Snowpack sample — Loveland Pass, Silver Plume, Colorado, USA (2/11/26, 12:00 PM MST)
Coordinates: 39.663, -105.886
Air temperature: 35 °F
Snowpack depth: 82 cm
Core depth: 20 cm
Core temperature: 17.6 °F
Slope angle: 13°, slope face: 12°
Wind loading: high
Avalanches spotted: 1
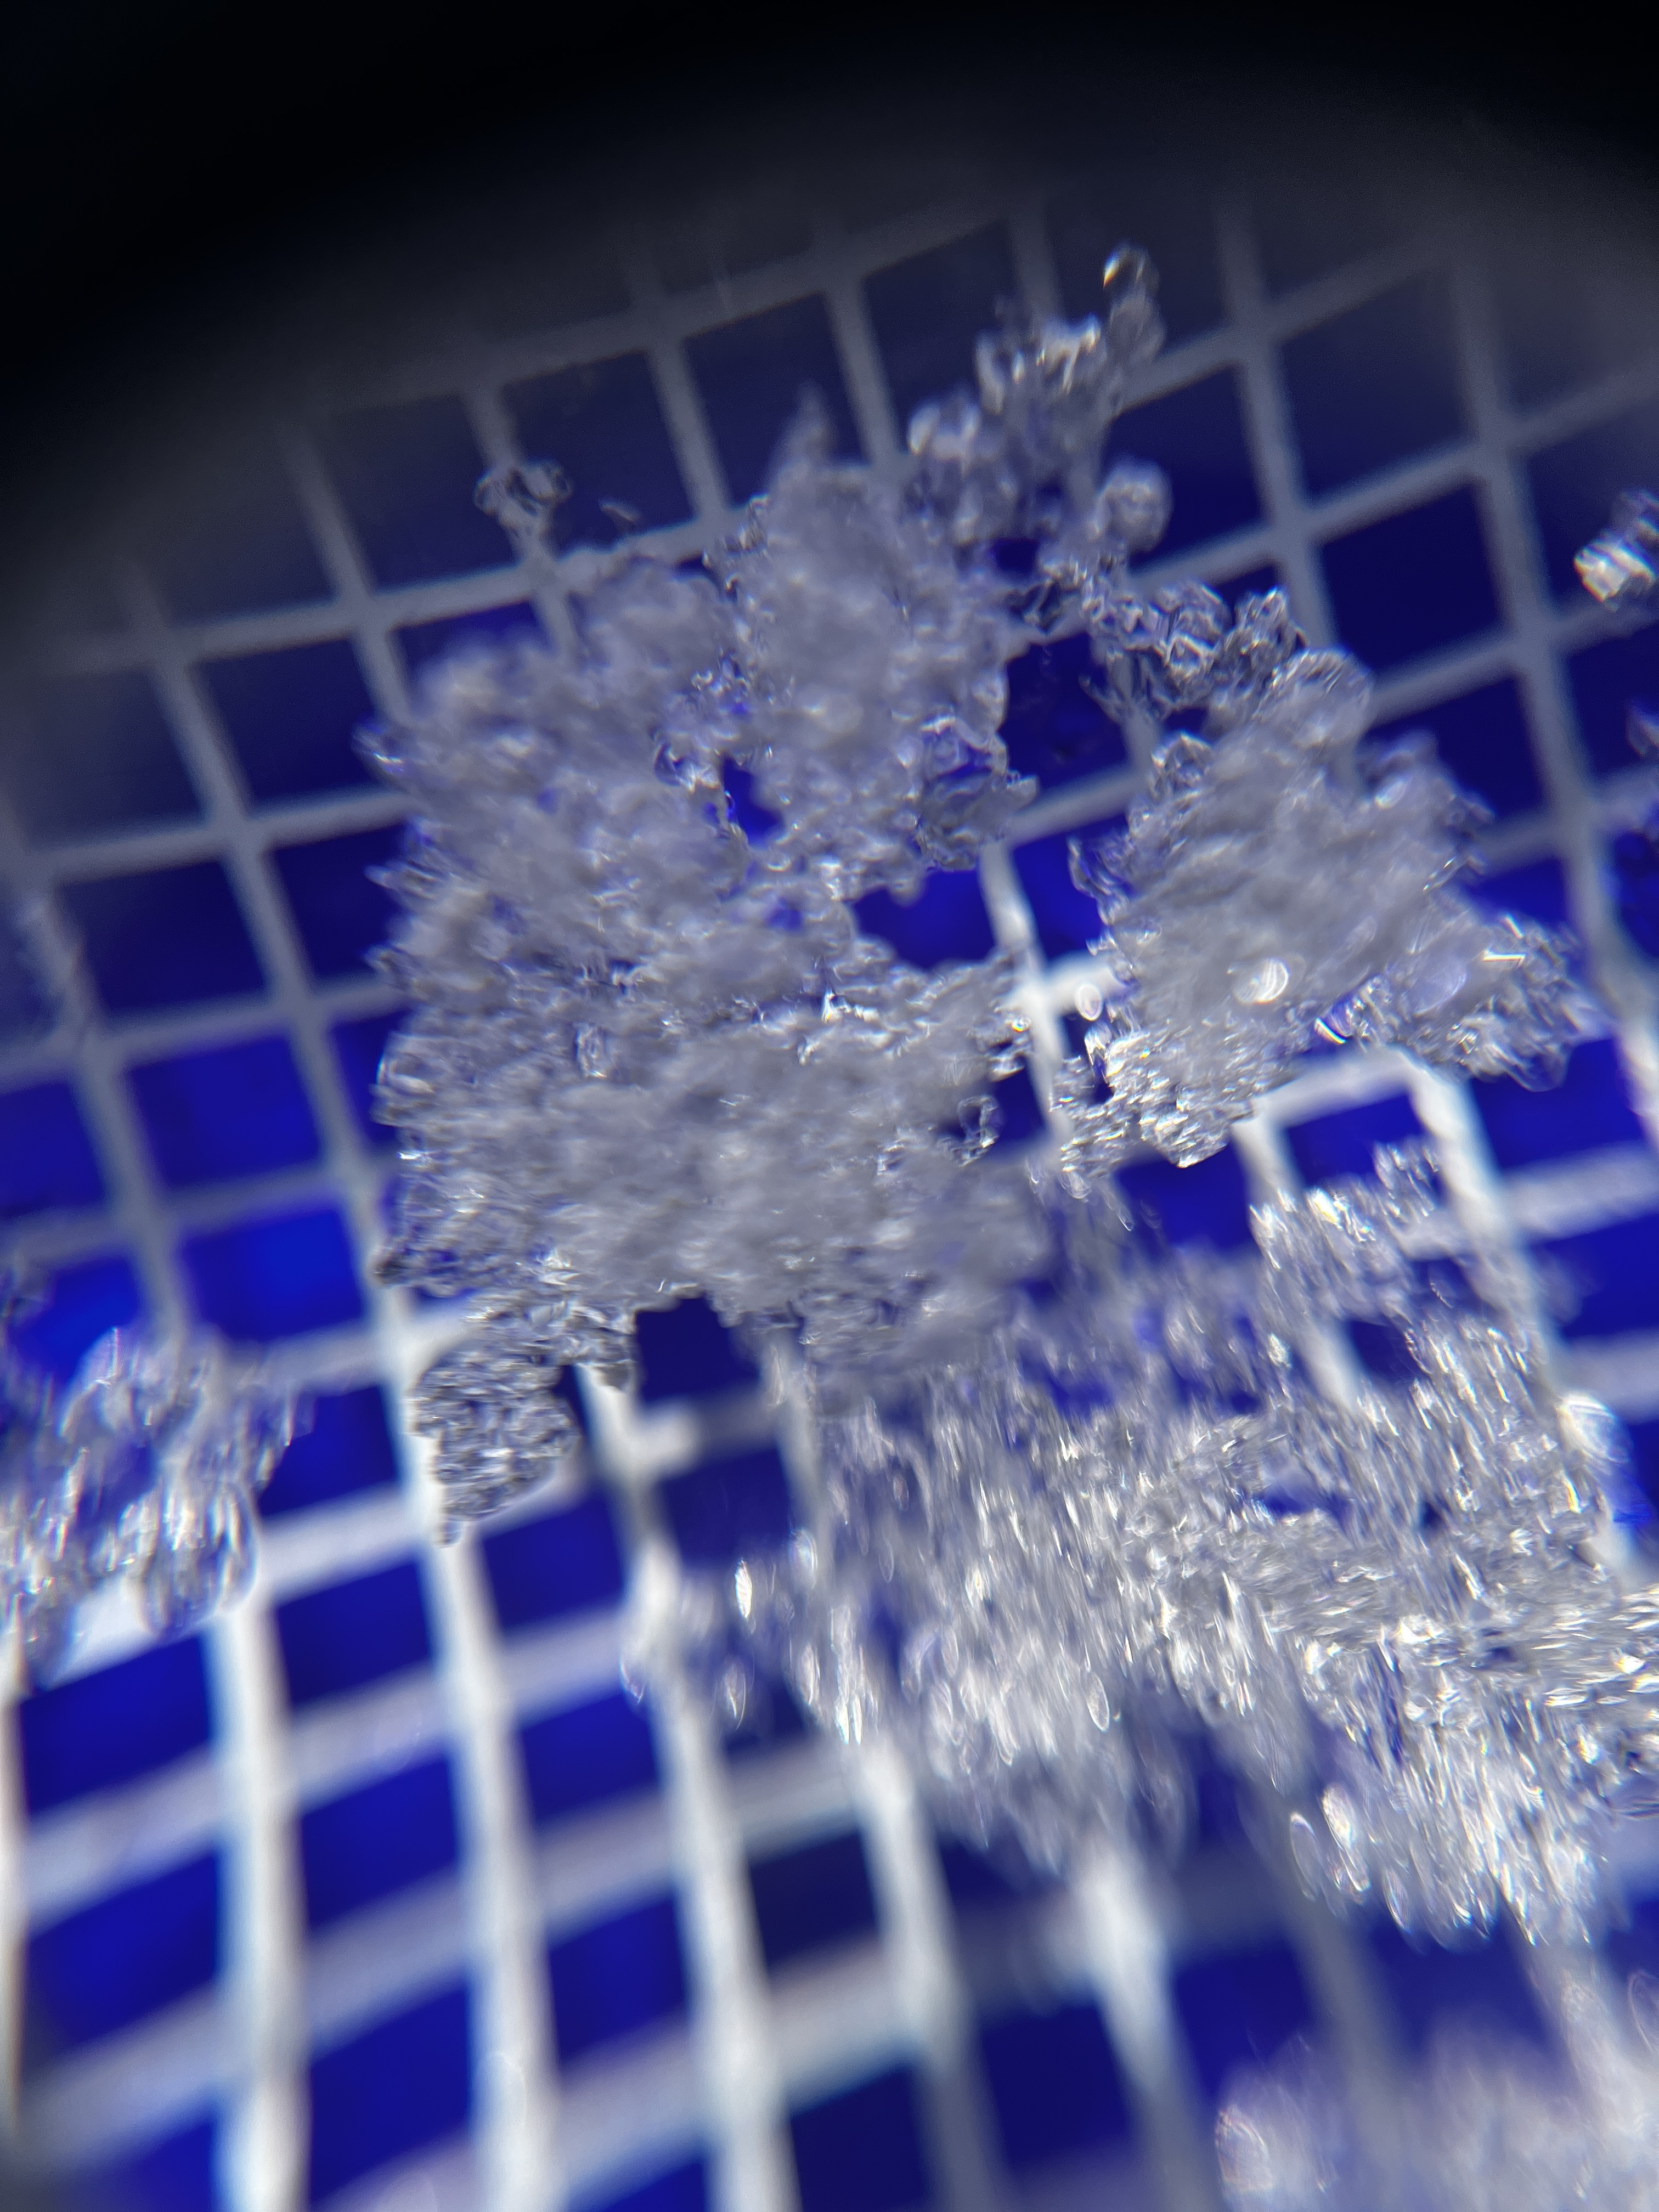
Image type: magnified_profile
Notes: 1 small avalanche spotted on the north side of the bowl, lots of wind loading